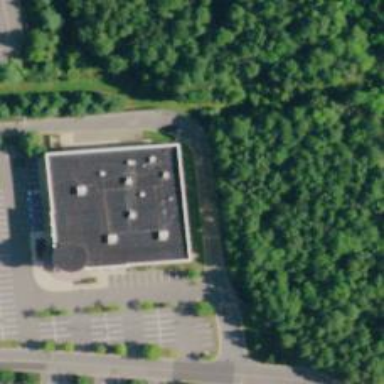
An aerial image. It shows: Retail building.